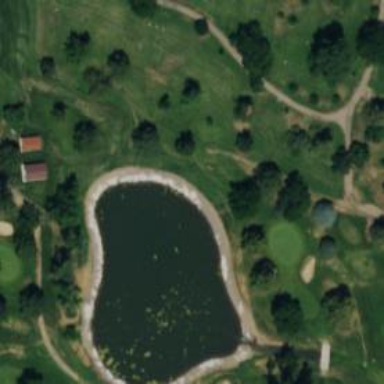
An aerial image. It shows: Water hazard on golf course. The hazard is natural water feature.